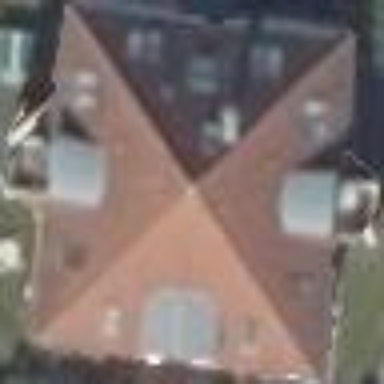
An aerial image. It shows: Apartments building with pyramidal roof.